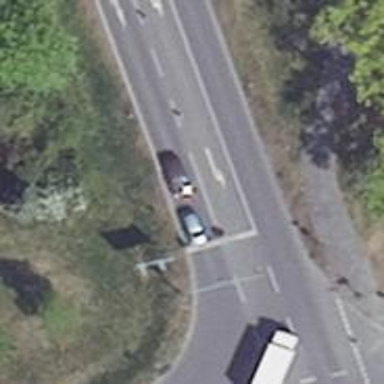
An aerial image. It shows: Road with traffic signals.